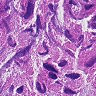
Metastatic tissue present: yes